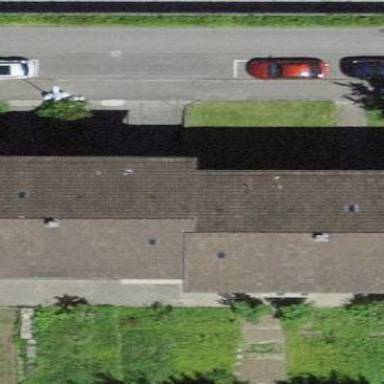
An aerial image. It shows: Semidetached house with gabled roof.